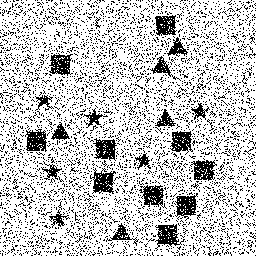
Squares: 10
Triangles: 5
Stars: 6
Total shapes: 21